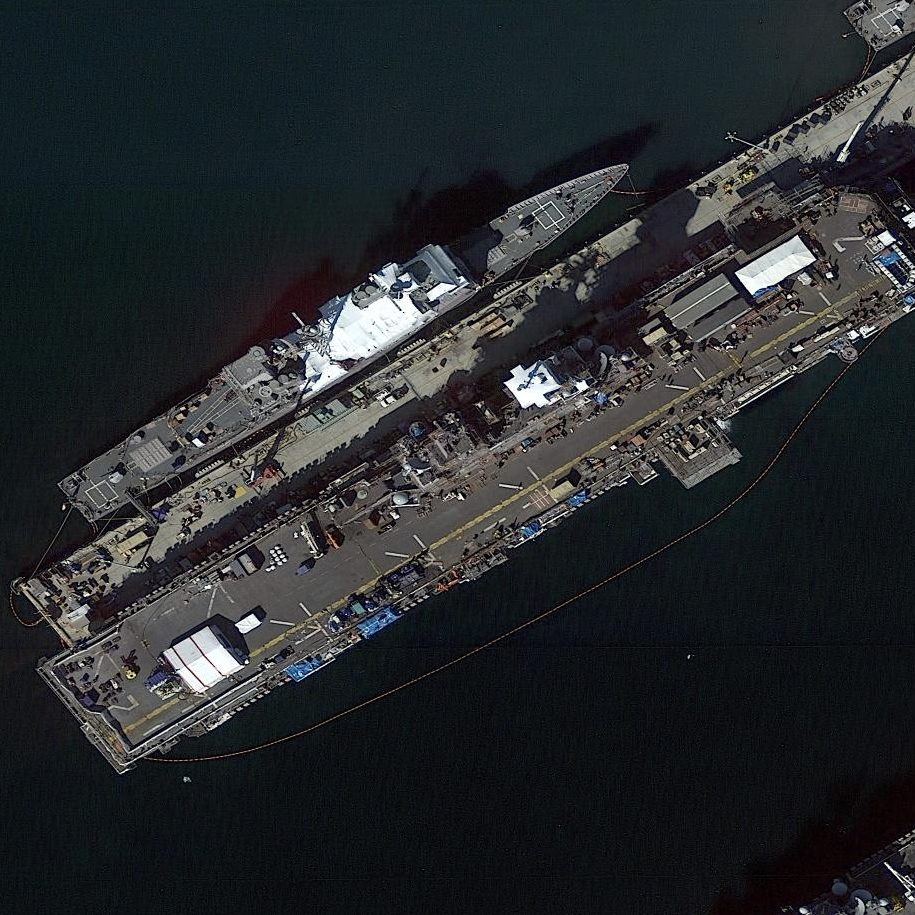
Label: assault